Question: I made <URL> text area into document.
It appears on all pages. It's ok when page is HTML, but on other pages it's unuseful. For example, when I open <URL>. It should be hidden, but it isn't.

How to prevent that weird situation? Maybe to check document type (is it HTML)?
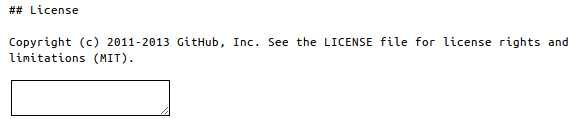
Answer: It seems that content script styles are not applied to files served with MIME-type 'text/plain'. This is clearly a bug, so I have reported it on Chromium's bug tracker, see <URL> .
A work-around to the problem is to insert a plain '<style>' element in the document:
'''
document.head.appendChild(document.createElement('style'));
'''
This does work in your specific example, because inline and external style sheets are blocked by Github's <URL>.
The only work-around I can think of is to directly apply the style sheet via JavaScript:
'''
textarea.style.display = 'none';
// Or,
textarea.style.cssText = 'display:none;';
'''